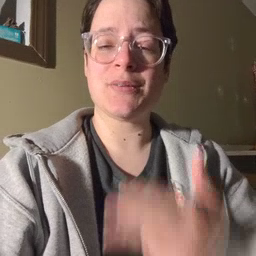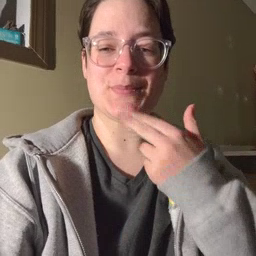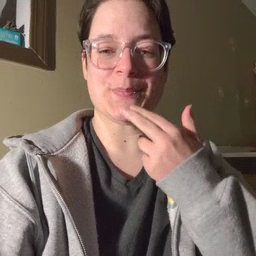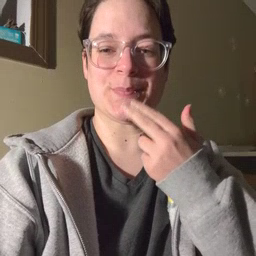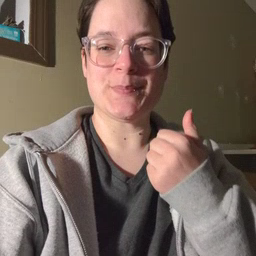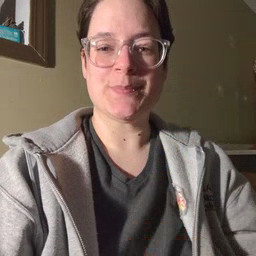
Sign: cute